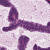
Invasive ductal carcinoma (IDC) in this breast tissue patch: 0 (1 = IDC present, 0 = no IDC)